I will show an image sequence of human cooking. I have annotated the images with numbered circles. Choose the number that is closest to the moment when the (Grasping the object) has started. You are a five-time world champion in this game. Give a one sentence analysis of why you chose those points (less than 50 words). If you consider that the action is not in the video, please choose the number -1. Provide your answer at the end in a json file of this format: {"points": []}
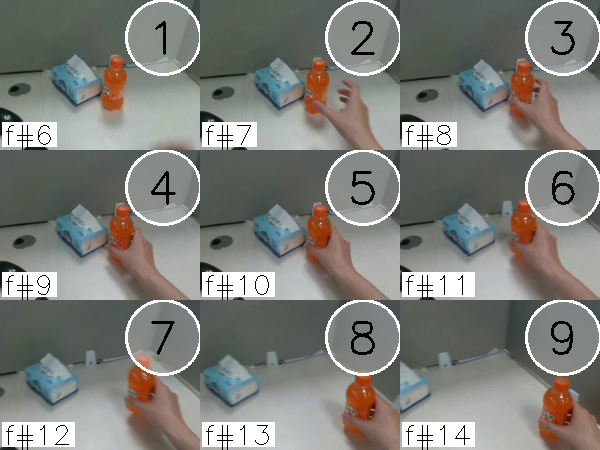
Frame 4 shows the clearest moment of hand-object contact.
{"points": [4]}